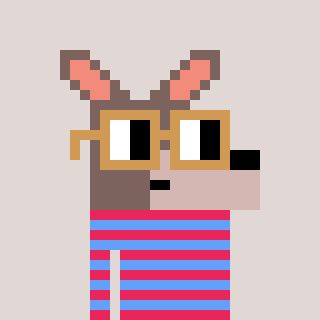
a pixel art character with square brown glasses, a kangaroo-shaped head and a blue-colored body on a warm background